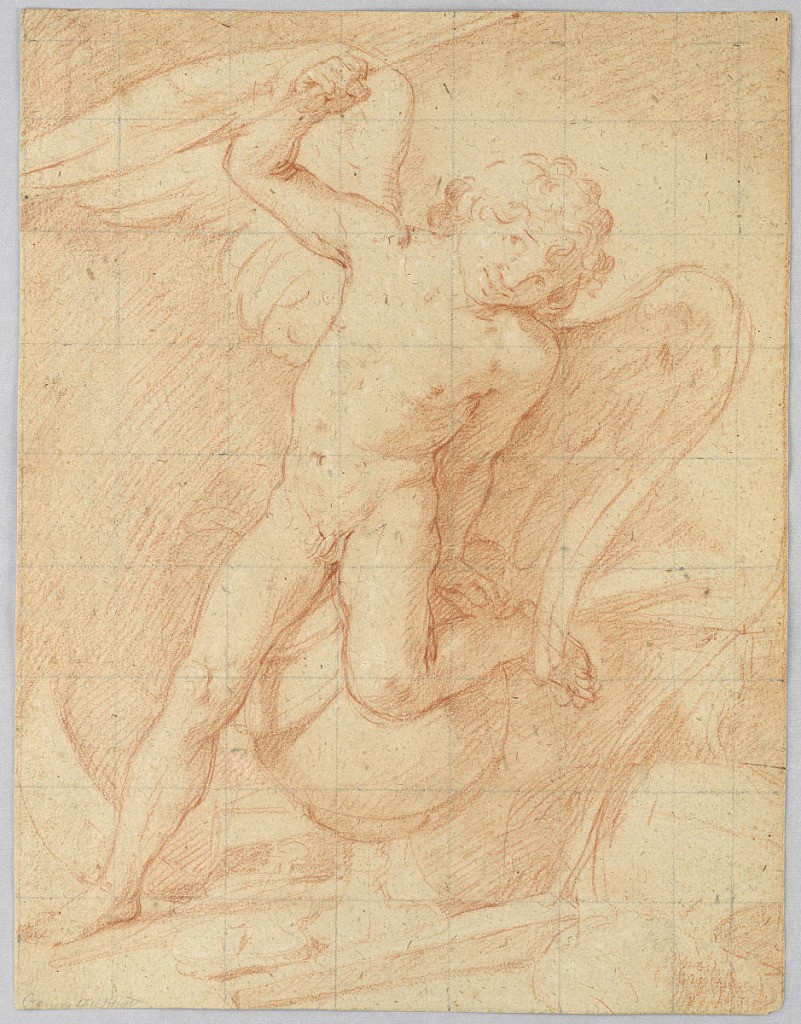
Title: Cupid
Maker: Guido Reni, Italian, 1575–1642
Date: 1650–1700
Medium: Red chalk on grey paper
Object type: Drawing
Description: Cupid reclines upon a globe with his left leg and hand leaning onto it for support.  In his right hand he raises an arrow.